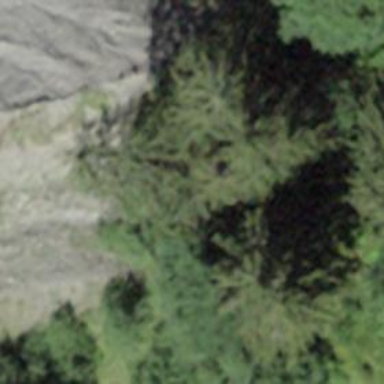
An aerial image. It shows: Cliff in nature.